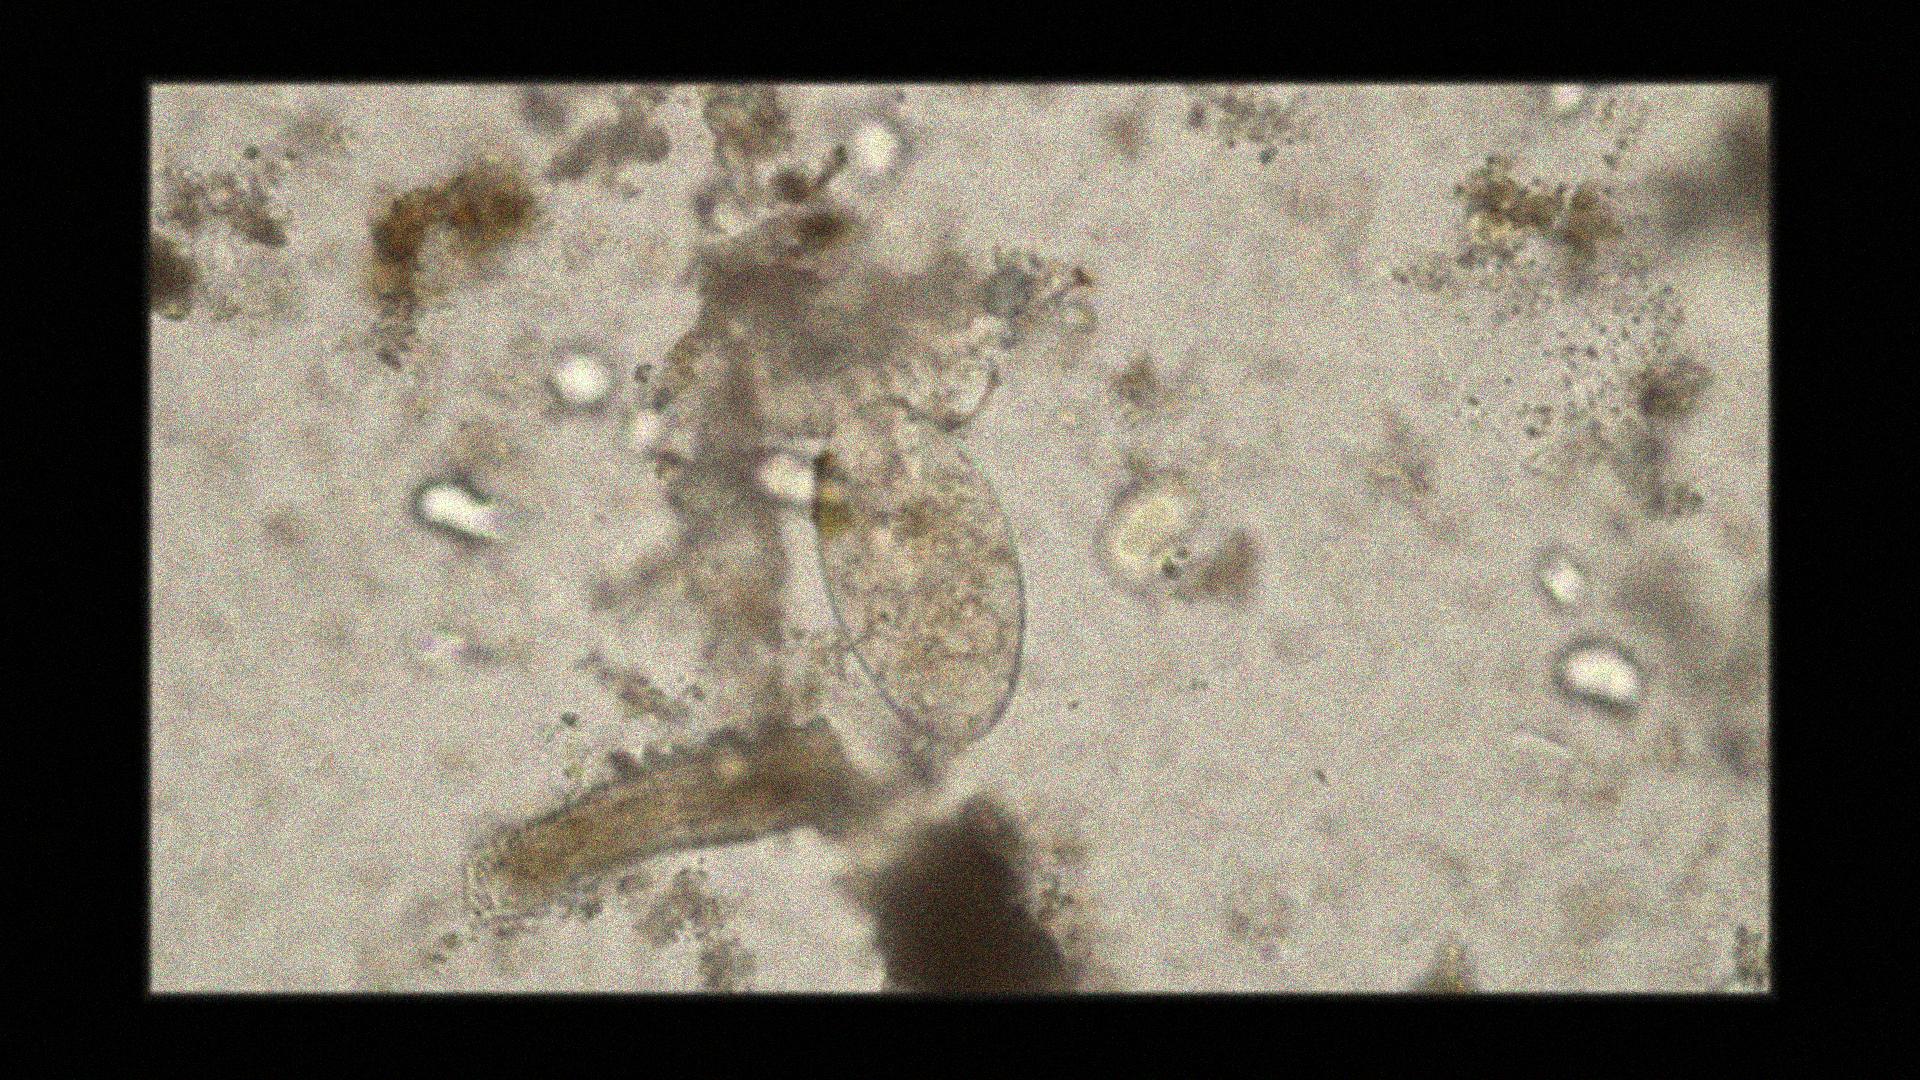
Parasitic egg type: Fasciolopsis buski